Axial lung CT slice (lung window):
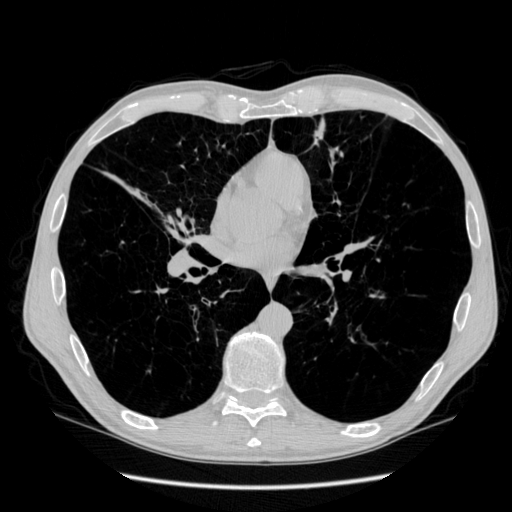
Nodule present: no